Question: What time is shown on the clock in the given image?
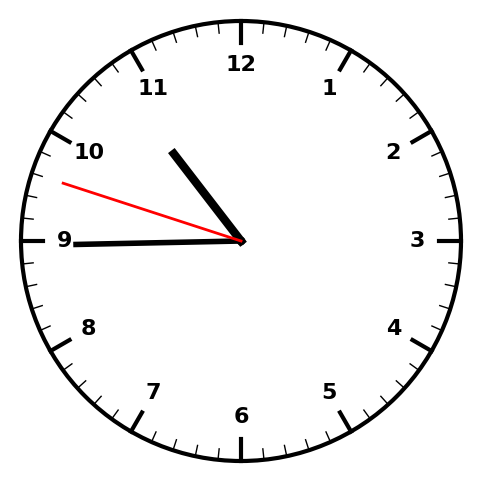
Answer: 10:44:48